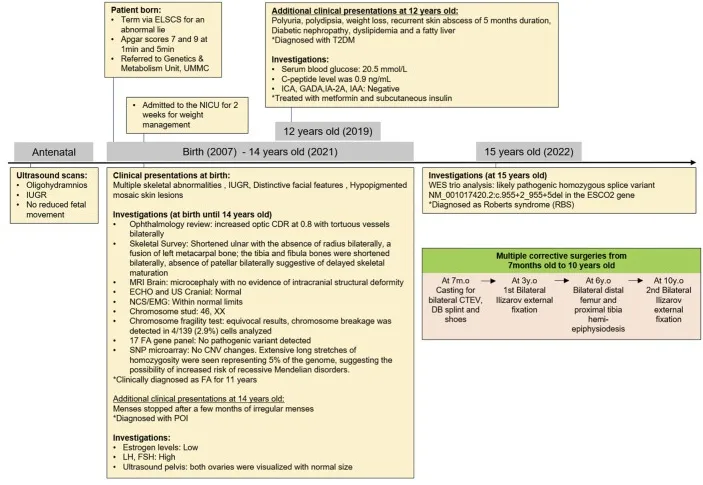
Clinical course and diagnostic timeline. *ELCCS, emergency lower C-section; UMMC, University Malaya Medical Centre; NICU, Neonatal Intensive Care Unit; IUGR, intrauterine growth restriction; T2DM, type 2 diabetes mellitus; ICA, islet cell cytoplasmic autoantibodies; GADA, glutamic acid decarboxylase autoantibodies; IA-2A, insulinoma-associated-2 autoantibodies; IAA, insulin autoantibodies; LH, high luteinizing hormone; FH, follicle-stimulating hormone; CDR, cup-to-disc ratio; MRI: magnetic resonance imaging; ECHO, echocardiogram; US, ultrasound; NCS, nerve conduction study; EMG, electromyography; FA, Fanconi anemia; SNP: CNV, copy number of variant; POI, primary ovarian insufficiency; WES, whole exome sequencing; DB, Dennis Brown; CTEV, congenital talipes equino varus; y. o, years old; m. o, month old.
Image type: chart (chart)